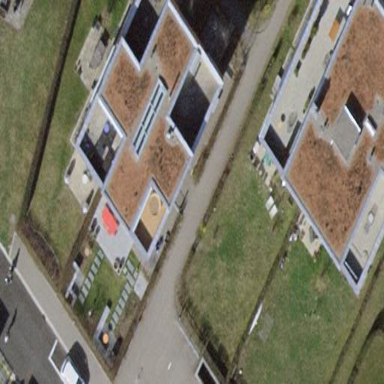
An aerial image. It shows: Building with gabled roof.